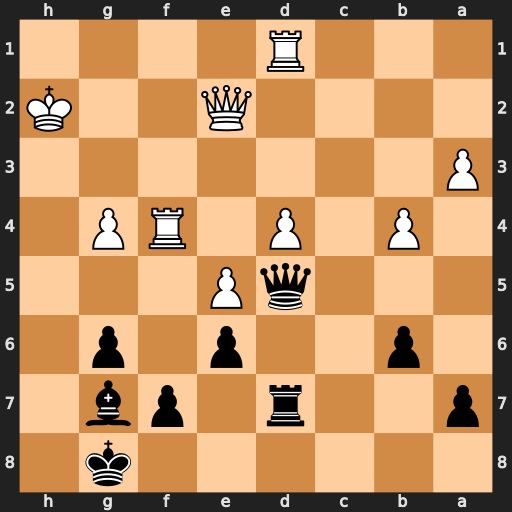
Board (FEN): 6k1/p2r1pb1/1p2p1p1/3qP3/1P1P1RP1/P7/4Q2K/3R4
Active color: b
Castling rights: -
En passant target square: -
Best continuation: Bxe5 dxe5 Qxd1 Qxd1 Rxd1